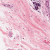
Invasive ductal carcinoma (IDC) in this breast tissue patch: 0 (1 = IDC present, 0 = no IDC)